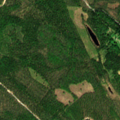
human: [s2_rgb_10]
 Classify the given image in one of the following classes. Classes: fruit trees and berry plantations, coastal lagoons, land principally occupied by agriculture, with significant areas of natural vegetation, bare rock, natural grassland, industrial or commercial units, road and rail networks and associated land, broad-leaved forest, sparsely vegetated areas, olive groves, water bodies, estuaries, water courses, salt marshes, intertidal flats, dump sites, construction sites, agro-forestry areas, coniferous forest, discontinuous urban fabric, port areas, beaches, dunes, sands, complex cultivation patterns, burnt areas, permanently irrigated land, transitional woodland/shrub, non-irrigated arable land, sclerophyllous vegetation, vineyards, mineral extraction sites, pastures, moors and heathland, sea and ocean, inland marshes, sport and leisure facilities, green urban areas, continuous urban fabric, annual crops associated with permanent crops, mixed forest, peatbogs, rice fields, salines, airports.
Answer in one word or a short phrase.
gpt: coniferous forest, mixed forest